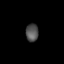
Tissue: lung
Cell type: Epithelial cells
Senescence score: 0.2032
Nuclear area (px): 226
Mean DAPI intensity: 78.535